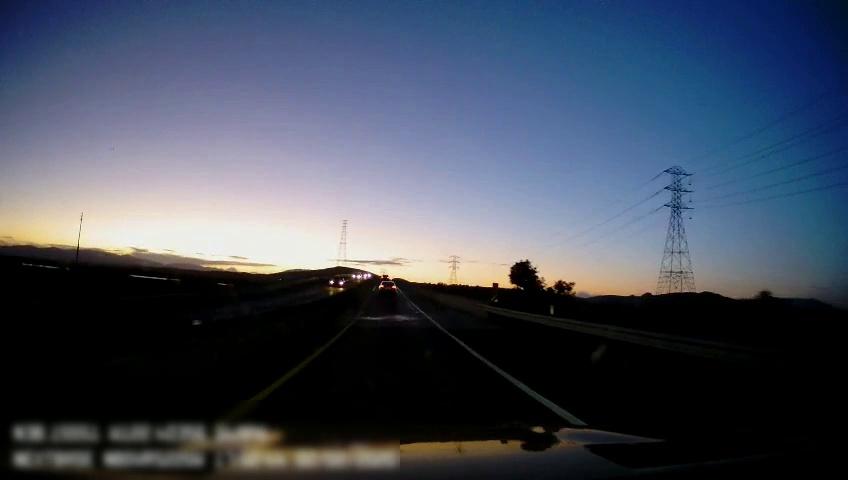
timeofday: Dusk/Dawn/Twilight
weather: Sunny
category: Drivable Space
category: Vehicles | Car
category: Vehicles | Car
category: Lanes | Current Lane
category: Lanes | Current Lane